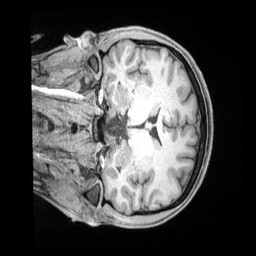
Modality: T1w
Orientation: coronal
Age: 32
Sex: female
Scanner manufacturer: siemens
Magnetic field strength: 3 T
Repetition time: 2 s
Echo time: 0.00211 s